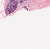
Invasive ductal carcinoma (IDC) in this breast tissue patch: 0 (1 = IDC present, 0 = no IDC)